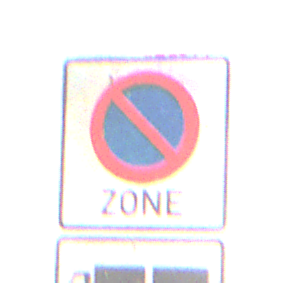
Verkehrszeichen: BeginnEingeschraenktesHalteverbotZone
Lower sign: HinweisDurchSinnbild16
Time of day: MorningAfternoon
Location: Outdoor (Nature)
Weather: PartlyCloudy
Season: NotSpecified
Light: Natural